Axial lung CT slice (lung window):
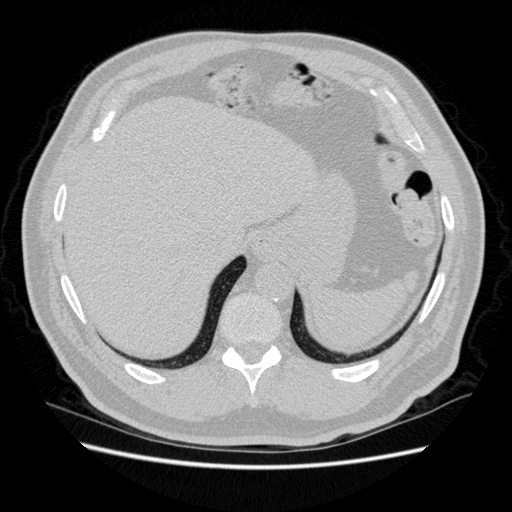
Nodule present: no